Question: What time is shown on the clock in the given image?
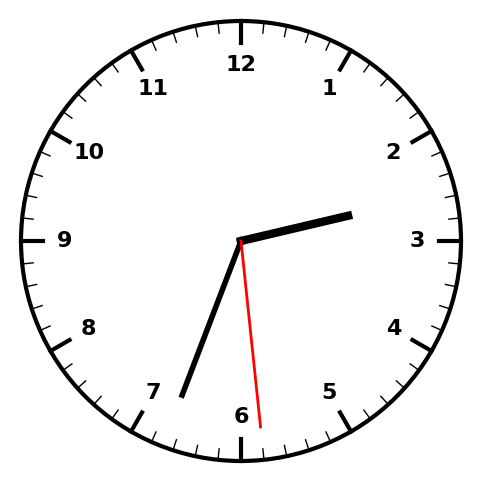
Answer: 02:33:29